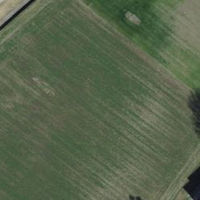
EUNIS habitat code: 25
Species observed at this site:
Vincetoxicum hirundinaria